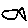
Label: fish